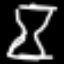
Label: hourglass